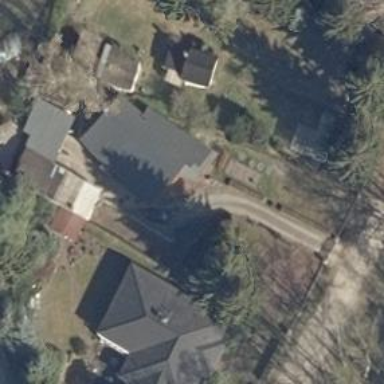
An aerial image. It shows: Simple house.